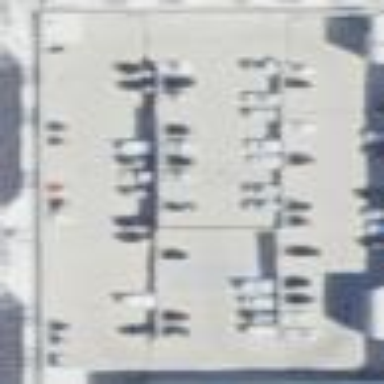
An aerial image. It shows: Rooftop parking area.